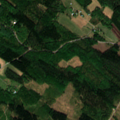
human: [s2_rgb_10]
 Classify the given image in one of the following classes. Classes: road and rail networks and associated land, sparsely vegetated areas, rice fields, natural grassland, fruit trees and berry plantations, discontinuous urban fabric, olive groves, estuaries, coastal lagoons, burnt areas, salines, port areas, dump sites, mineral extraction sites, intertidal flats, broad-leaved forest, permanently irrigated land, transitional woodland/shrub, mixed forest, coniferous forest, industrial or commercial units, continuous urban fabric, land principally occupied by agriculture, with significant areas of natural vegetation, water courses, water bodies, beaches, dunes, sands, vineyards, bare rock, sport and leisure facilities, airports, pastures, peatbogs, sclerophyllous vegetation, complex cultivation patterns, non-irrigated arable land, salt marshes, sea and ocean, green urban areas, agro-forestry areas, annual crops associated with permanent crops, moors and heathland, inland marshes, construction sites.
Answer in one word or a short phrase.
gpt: land principally occupied by agriculture, with significant areas of natural vegetation, mixed forest